Question: I'm using the 'SPLIT' function to divide text around white spaces (" ") in strings. However, the output is inconsistent when a number is immediately followed by a period.
Column A below contains strings, and column B the function '=SPLIT(A1," ")' copied down:

Note how cell B1 does not contain a period after "2015". Is this a bug?
In the meantime, I'm using the following regular expression as a workaround:
'''
=REGEXEXTRACT(A1,"(.+)\s(.+)")
'''
However, is there a way to account for any number of white spaces in a string?
PS: I posted this in the <URL>, and I'll be sure to update either thread if progress is made!
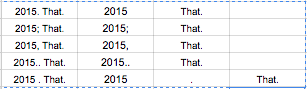
Answer: This may get a little 'ugly' but see if this works:
'''
=ArrayFormula(iferror(REGEXEXTRACT(" "&A1:A,"^"&REPT("\s+[^\s]+",COLUMN(OFFSET(A1,,,1,6))-1)&"\s+([^\s]+)")))
'''
- -